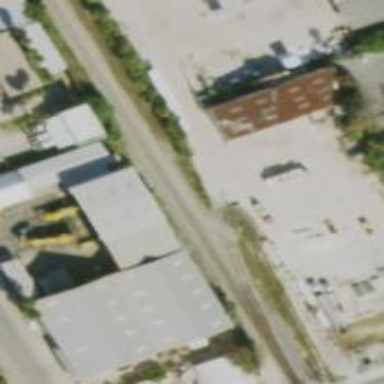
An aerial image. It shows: Railway spur service.